В тепловой машине в качестве рабочего тела используется один моль идеального одноатомного газа. На рисунке представлены циклы $I$ и $II$, совершаемые этим газом.
Найдите коэффициенты полезного действия ($КПД$) $\eta_{1}$ и $\eta_{2}$ этих циклов, если их отношение равно $\alpha=\eta_{1} / \eta_{2}=1.6$.
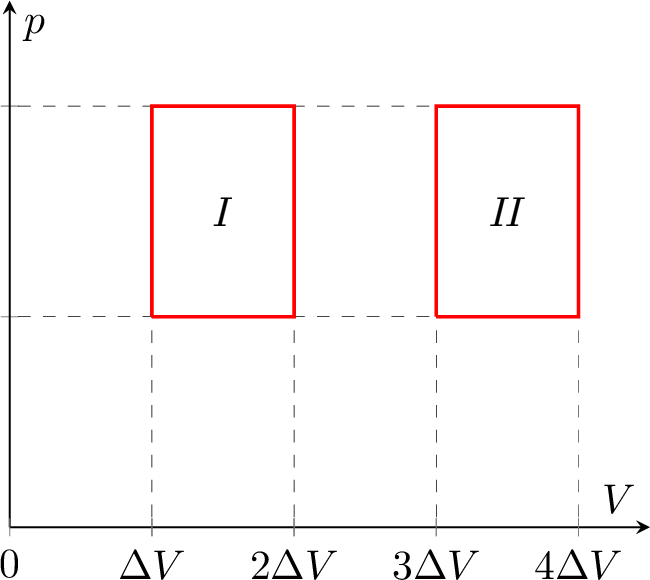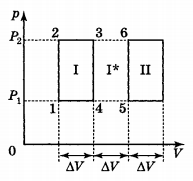
Решение: Пусть за цикл $1-2-3-4$ (см. рисунок) совершается работа $A_{0}$.  Toгдa $\eta_{1}=\frac{A_{0}}{Q_{123}}$, где подведенное к газу количество теплоты $Q_{123}=U_{13}+A_{23}$. Рассмотрим промежуточный цикл $\mathrm{I}^{*}$ $4-3-6-5$: $$ \eta_{1 *}=\frac{A_{0}}{Q_{436}}, Q_{436}=U_{46}+A_{36}. $$ Так как $\Delta V$ и $\Delta p$ в циклах $\mathrm{I}$, $\mathrm{I}^{\star}$ и $\mathrm{II}$ равны, то и $A_{23}=A_{36}$. $$ U_{13}=C_{V}\left(T_{3}-T_{1}\right), \\ U_{46}=C_{V}\left(T_{6}-T_{4}\right), $$ где $C_{V}$ — молярная теплоемкость газа при постоянном объеме. Из уравнения Менделеева-Клапейрона $(p V=R T)$ имеем $$ \Delta T=\frac{p \Delta V}{R} (\text { при } p=\mathrm{const}). \quad (1) $$ Из $(1)$ следует $$ T_{6}=T_{3}+\frac{p_{2} \Delta V}{R}, \quad T_{4}=T_{1}+\frac{p_{1} \Delta V}{R}, \\ T_{6}-T_{4}=\left(T_{3}-T_{1}\right)+\frac{\Delta p \Delta V}{R}=\left(T_{3}-T_{1}\right)+\frac{A_{0}}{R}, $$ где $\Delta p=p_{2}-p_{1}$. Изменение внутренней энергии на интервале $4-6$ равно $$ U_{46}=C_{V}\left(T_{6}-T_{4}\right)=C_{V}\left(T_{3}-T_{1}+\frac{A_{0}}{R}\right)= \\ =U_{13}+\frac{C_{V}}{R} A_{0}, \\ \eta_{1 *}=\frac{A_{0}}{U_{46}+A_{23}}=\frac{A_{0}}{Q_{123}+\frac{C_{V}}{R} A_{0}}=\frac{\eta_{1}}{1+\frac{C_{V}}{R} \eta_{1}}. $$ $($Напомним, что $\eta_{1}=\frac{A_{0}}{Q_{123}})$. Из этого выражения получим связь между $\eta_{1}$ и $\eta_{1 *}$: $$ \frac{1}{\eta_{1 *}}=\frac{1}{\eta_{1}}+\frac{C_{V}}{R}. \quad (2) $$ Аналогично для циклов $\mathrm{I}^{*}$ и $\mathrm{II}$: $$ \frac{1}{\eta_{2}}=\frac{1}{\eta_{1 *}}+\frac{C_{V}}{R}. \quad (3) $$ Исключая $\eta_{1 *}$ из $(2)$ и $(3)$, находим $$ \frac{1}{\eta_{2}}=\frac{1}{\eta_{1}}+\frac{2 C_{V}}{R}. $$ Используя из условия соотношение $\eta_{1}=\alpha \eta_{2}$ для КПД, получаем $$ \eta_{1}=(\alpha-1) \frac{R}{2 C_{V}}=0.2, \\ \eta_{2}=\frac{\alpha-1}{\alpha} \cdot \frac{R}{2 C_{V}}=0.125. $$
Ответ: $$ \eta_{1}=(\alpha-1) \frac{R}{2 C_{V}}=0.2, \\ \eta_{2}=\frac{\alpha-1}{\alpha} \cdot \frac{R}{2 C_{V}}=0.125. $$
Темы:
T, Термодинамика, Всероссийские, КПД